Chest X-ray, PA view. Patient: 35 years old, sex M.
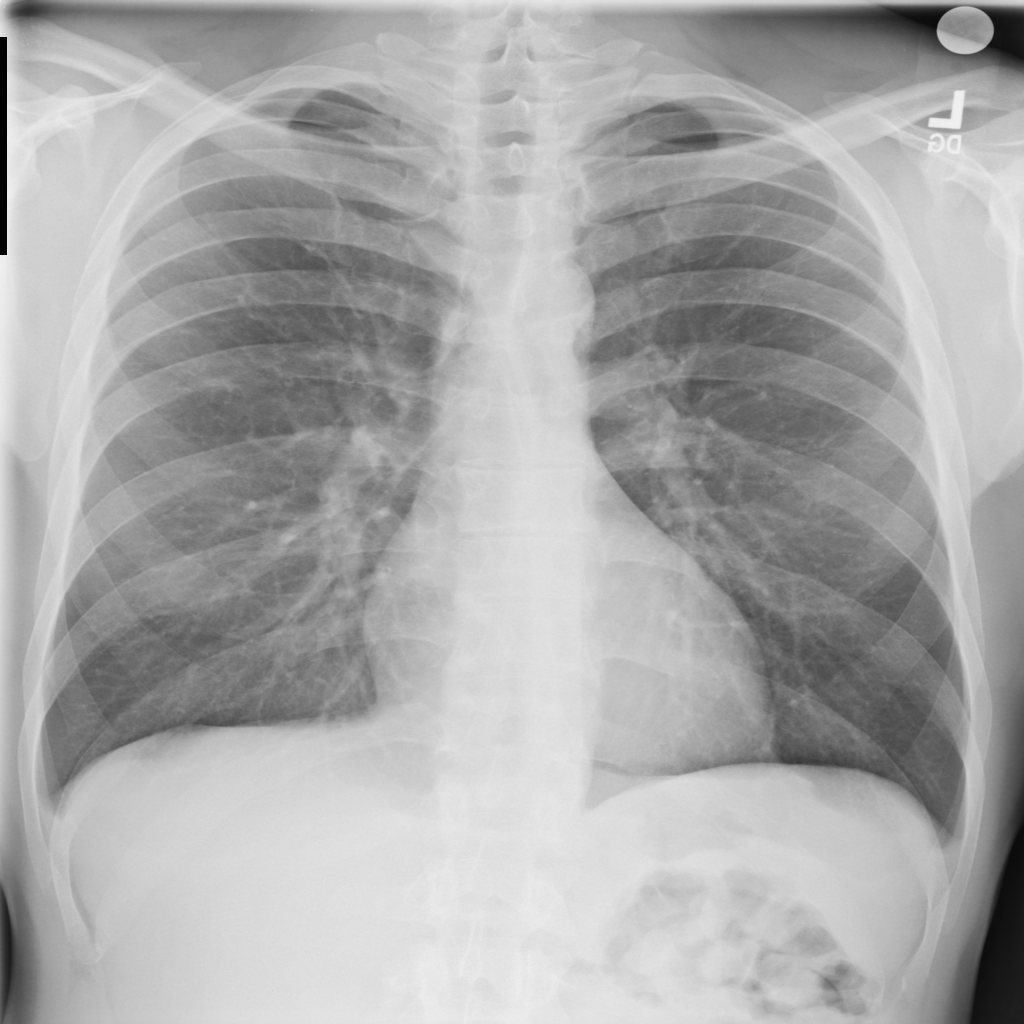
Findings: No Finding